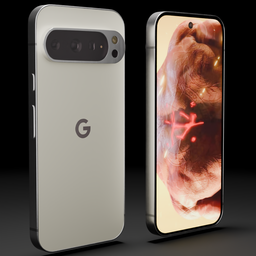
Label: electronics